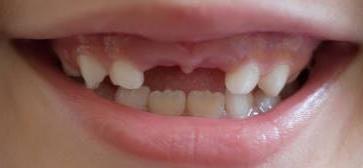
Condition: hypodontia